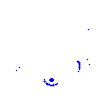
Particle: proton